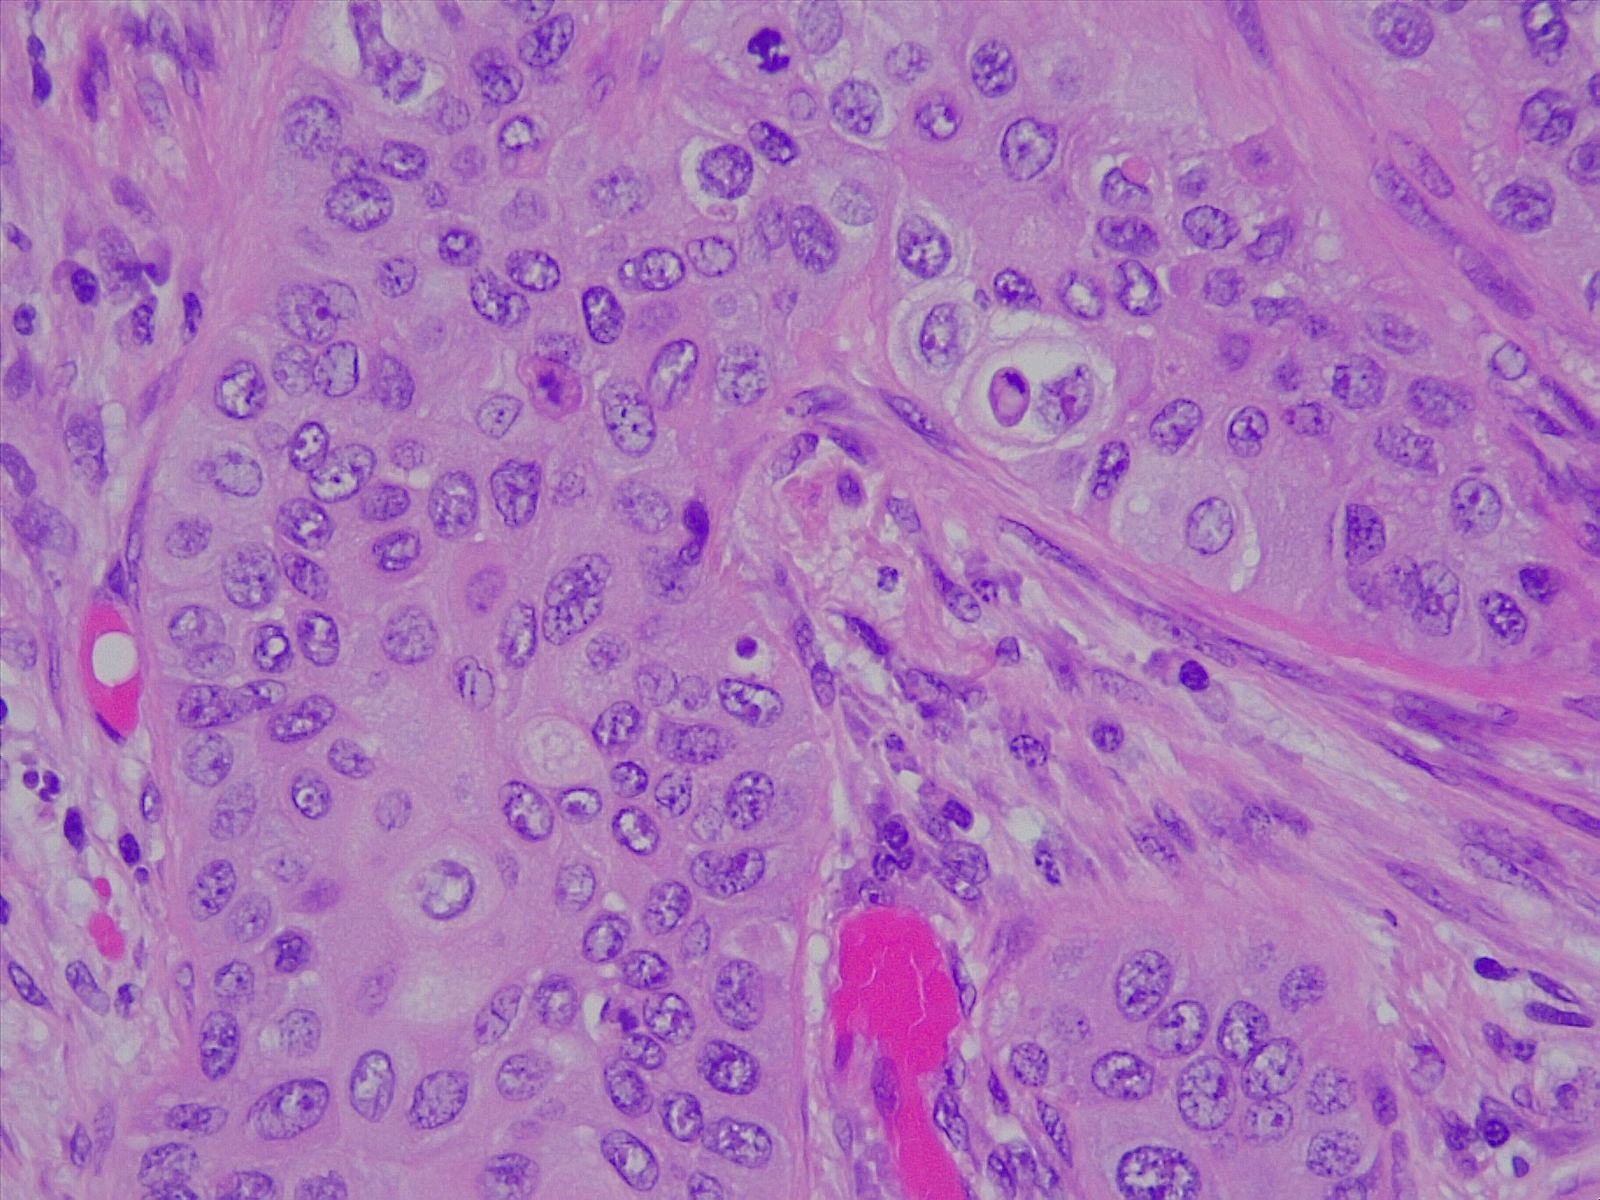
Label: lung squamous cell carcinoma, moderately differentiated